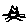
Label: cat